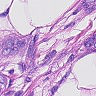
Metastatic tissue present: yes